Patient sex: M
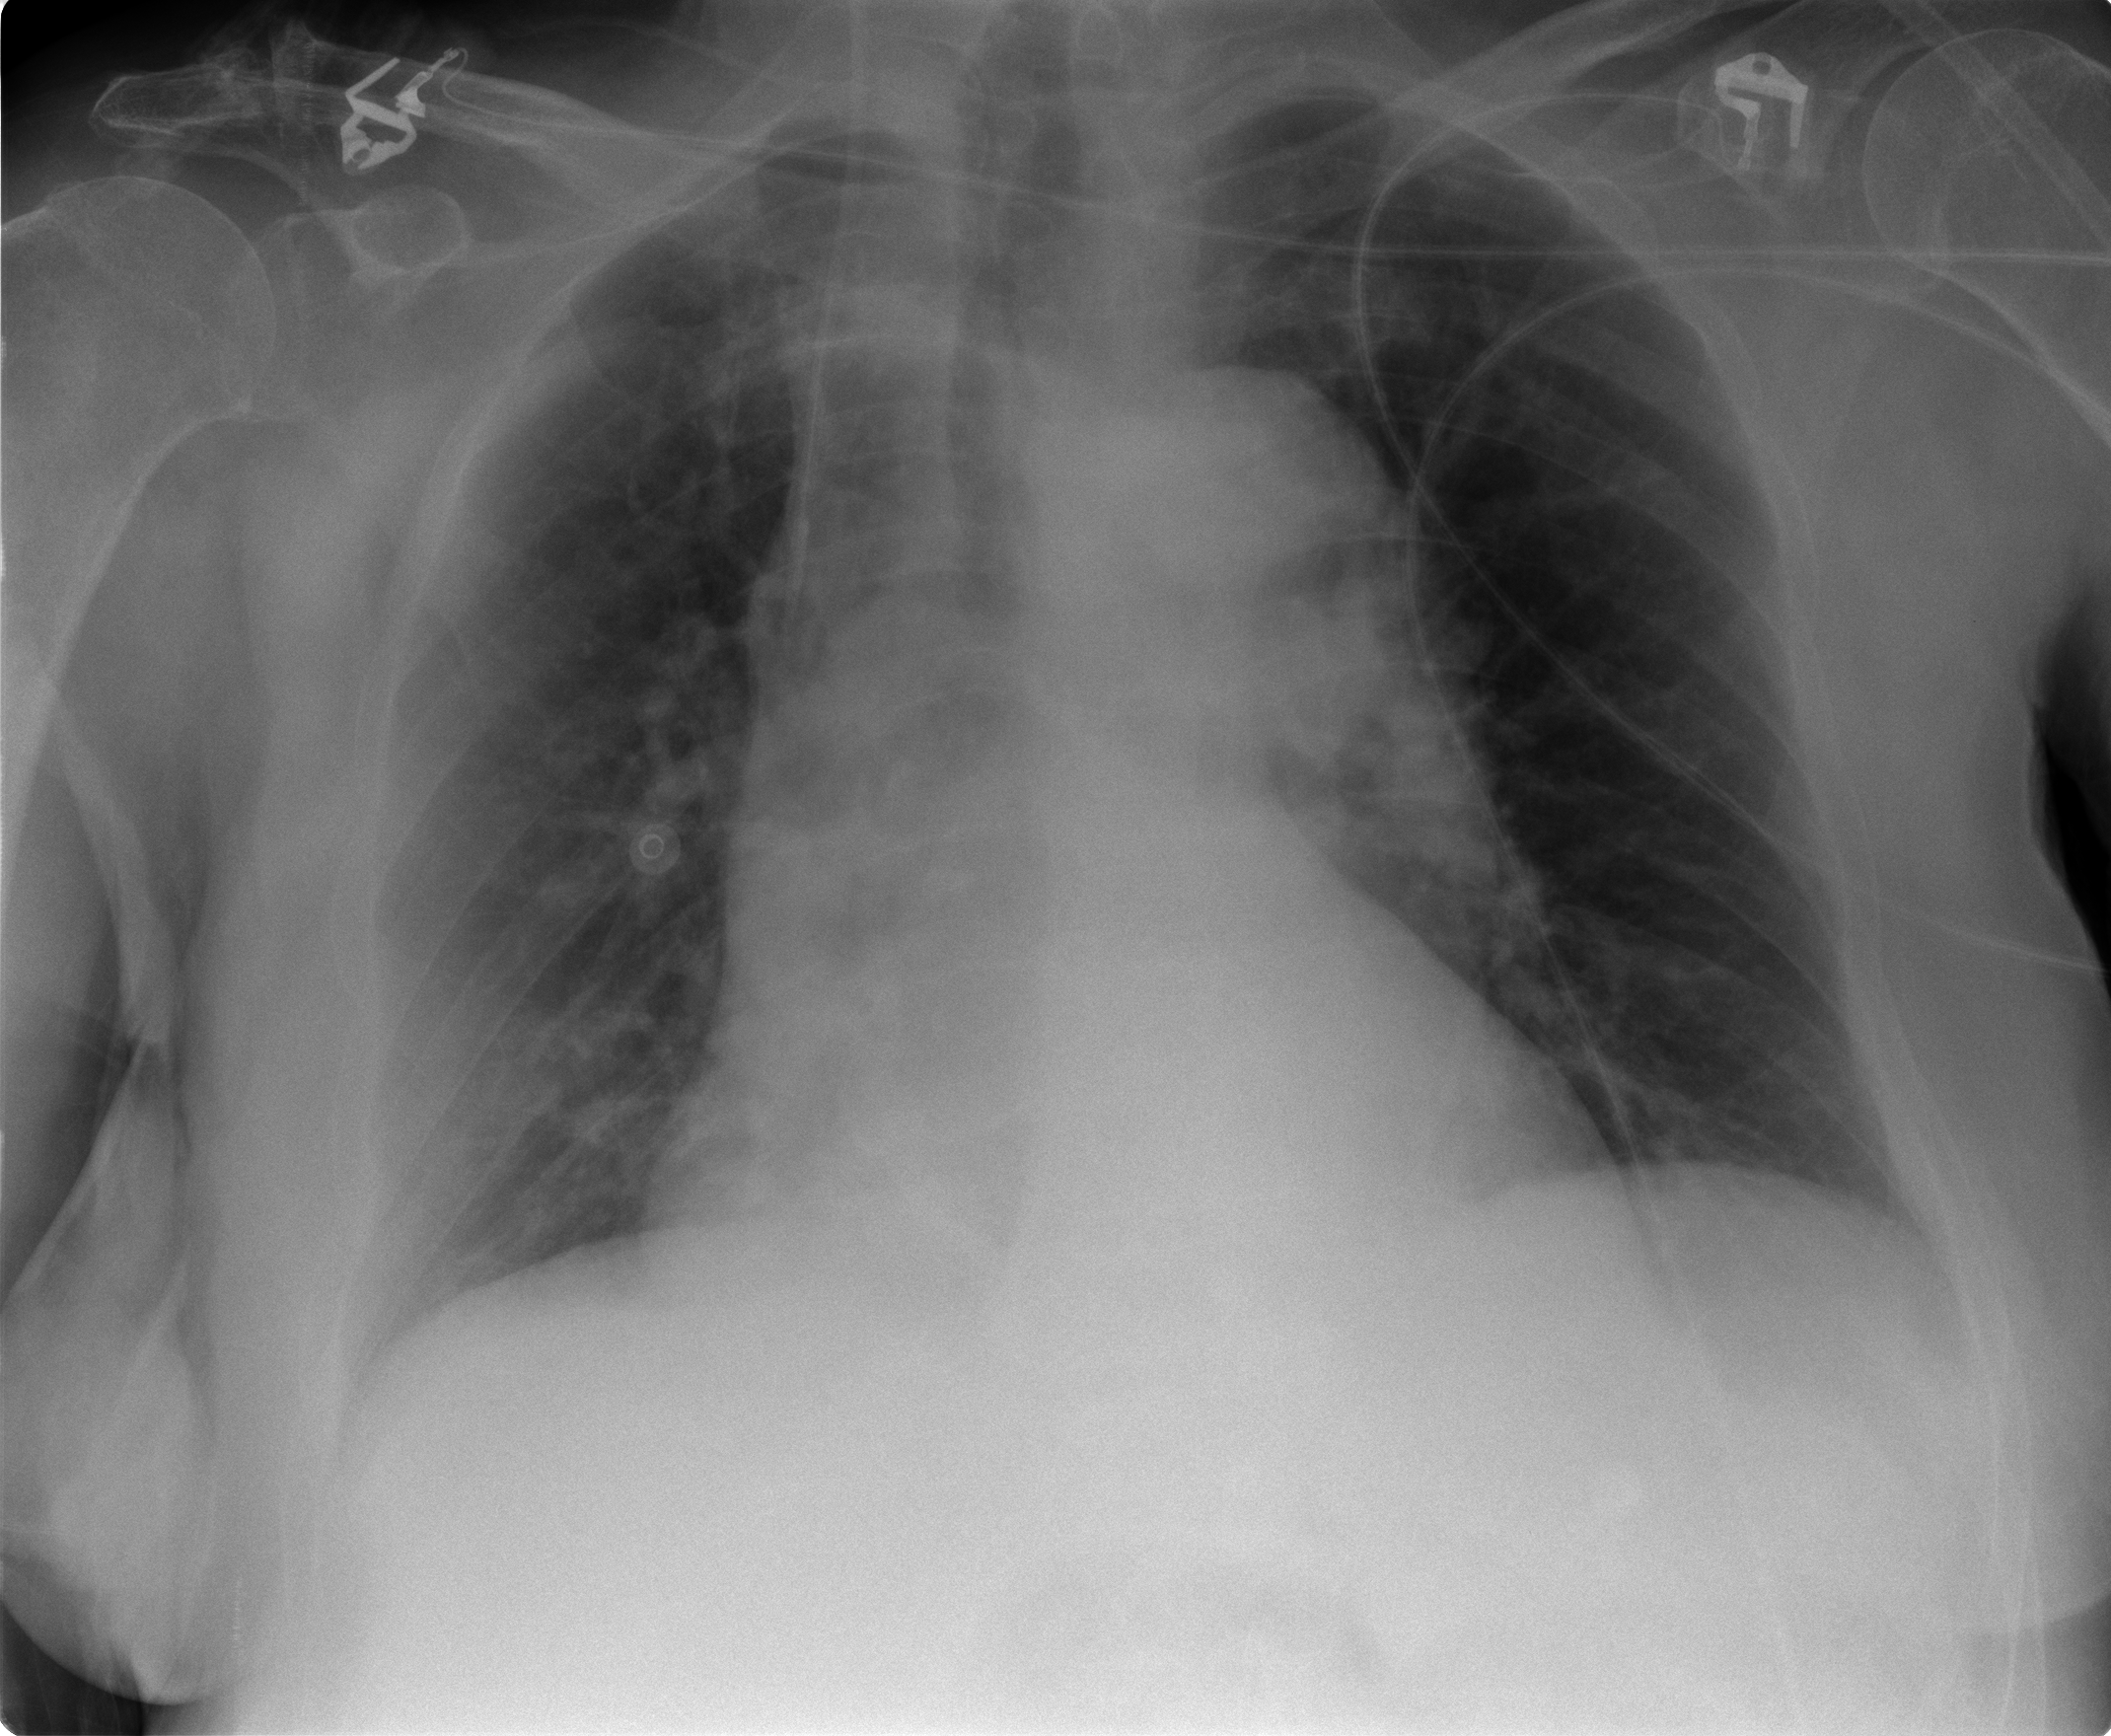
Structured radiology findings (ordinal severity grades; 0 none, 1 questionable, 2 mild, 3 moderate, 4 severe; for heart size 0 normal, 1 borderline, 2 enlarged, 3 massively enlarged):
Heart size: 1
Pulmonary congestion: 2
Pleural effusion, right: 2
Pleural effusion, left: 1
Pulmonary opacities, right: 0
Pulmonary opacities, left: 0
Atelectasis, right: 2
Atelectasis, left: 0